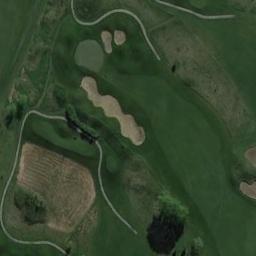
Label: golf_course